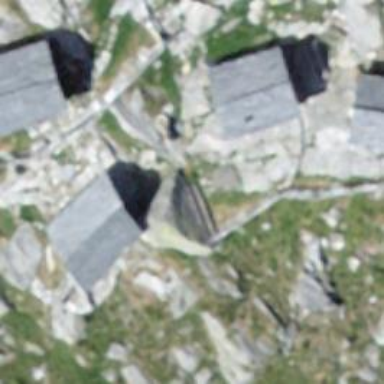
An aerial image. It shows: Wilderness hut for tourism.